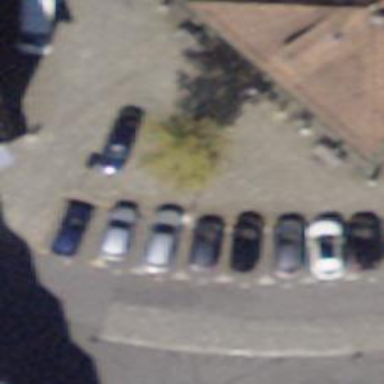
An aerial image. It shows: Bicycle parking area with wall loops.